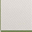
Piece: xx